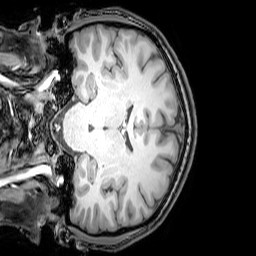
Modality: T1w
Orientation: coronal
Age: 24
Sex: male
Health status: healthy
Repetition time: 0.081 s
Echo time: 0.037 s